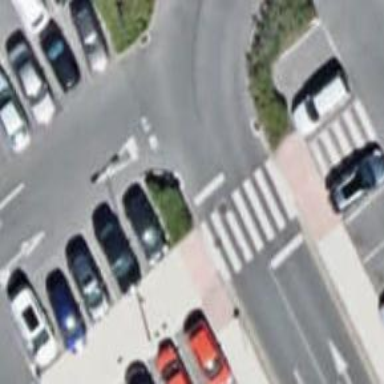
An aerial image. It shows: Uncontrolled crossing on the road.